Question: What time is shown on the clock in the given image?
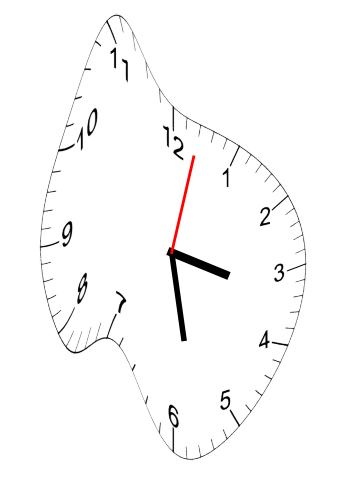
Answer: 03:28:02